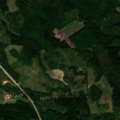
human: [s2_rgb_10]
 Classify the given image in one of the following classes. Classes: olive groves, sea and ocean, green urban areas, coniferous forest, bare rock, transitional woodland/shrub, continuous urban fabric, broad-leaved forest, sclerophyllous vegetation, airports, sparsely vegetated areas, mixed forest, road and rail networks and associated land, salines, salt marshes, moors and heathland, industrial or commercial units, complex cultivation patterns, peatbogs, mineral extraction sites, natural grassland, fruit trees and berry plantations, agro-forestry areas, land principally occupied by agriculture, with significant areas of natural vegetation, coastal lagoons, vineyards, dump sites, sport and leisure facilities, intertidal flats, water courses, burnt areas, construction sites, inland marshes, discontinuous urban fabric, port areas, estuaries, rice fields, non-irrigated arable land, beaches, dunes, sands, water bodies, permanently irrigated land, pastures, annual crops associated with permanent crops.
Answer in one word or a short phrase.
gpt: mixed forest, transitional woodland/shrub